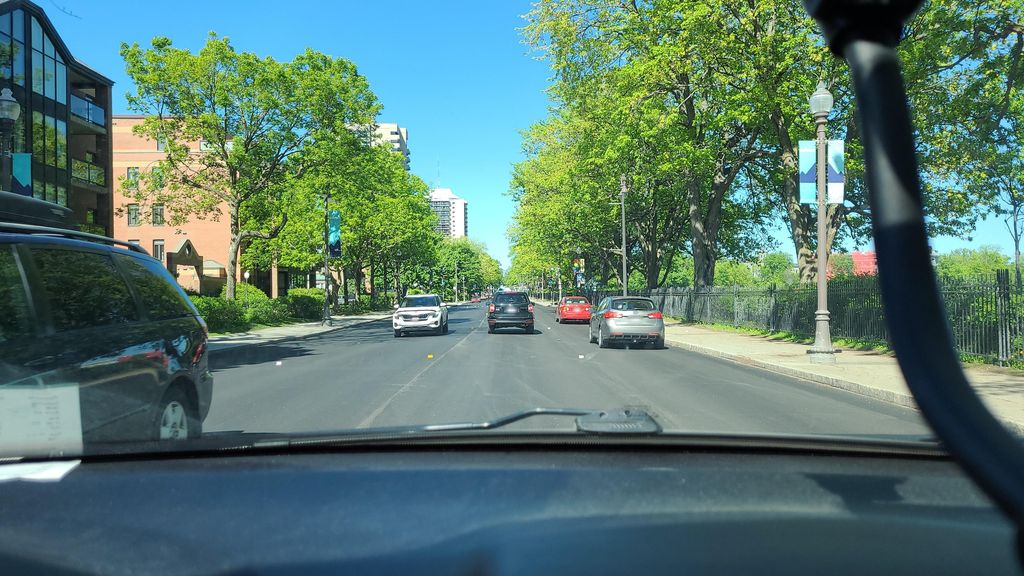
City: quebec_city